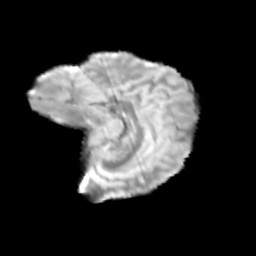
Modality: T2w
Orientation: sagittal
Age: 12
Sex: female
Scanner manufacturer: siemens
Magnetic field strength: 3 T
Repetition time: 3.8 s
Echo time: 0.07 s